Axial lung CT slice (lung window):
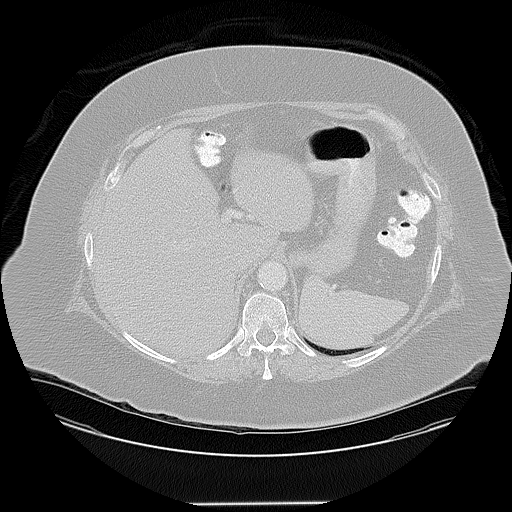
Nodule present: no